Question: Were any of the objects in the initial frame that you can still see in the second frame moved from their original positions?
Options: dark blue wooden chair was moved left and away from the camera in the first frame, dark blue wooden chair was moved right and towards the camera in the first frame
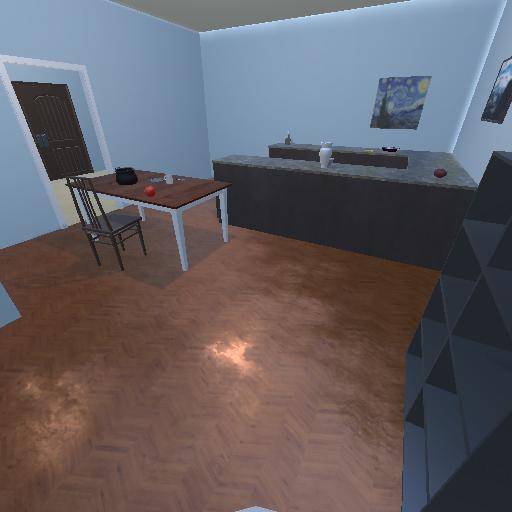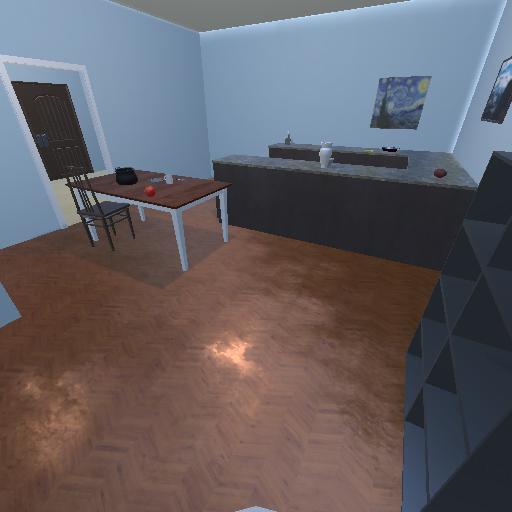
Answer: dark blue wooden chair was moved left and away from the camera in the first frame